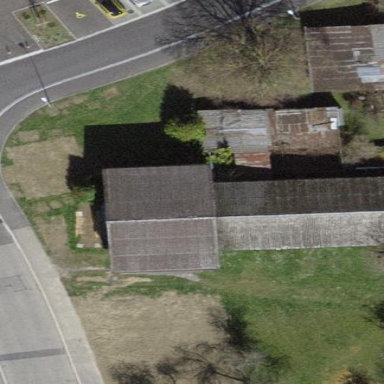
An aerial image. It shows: Shed building.